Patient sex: M
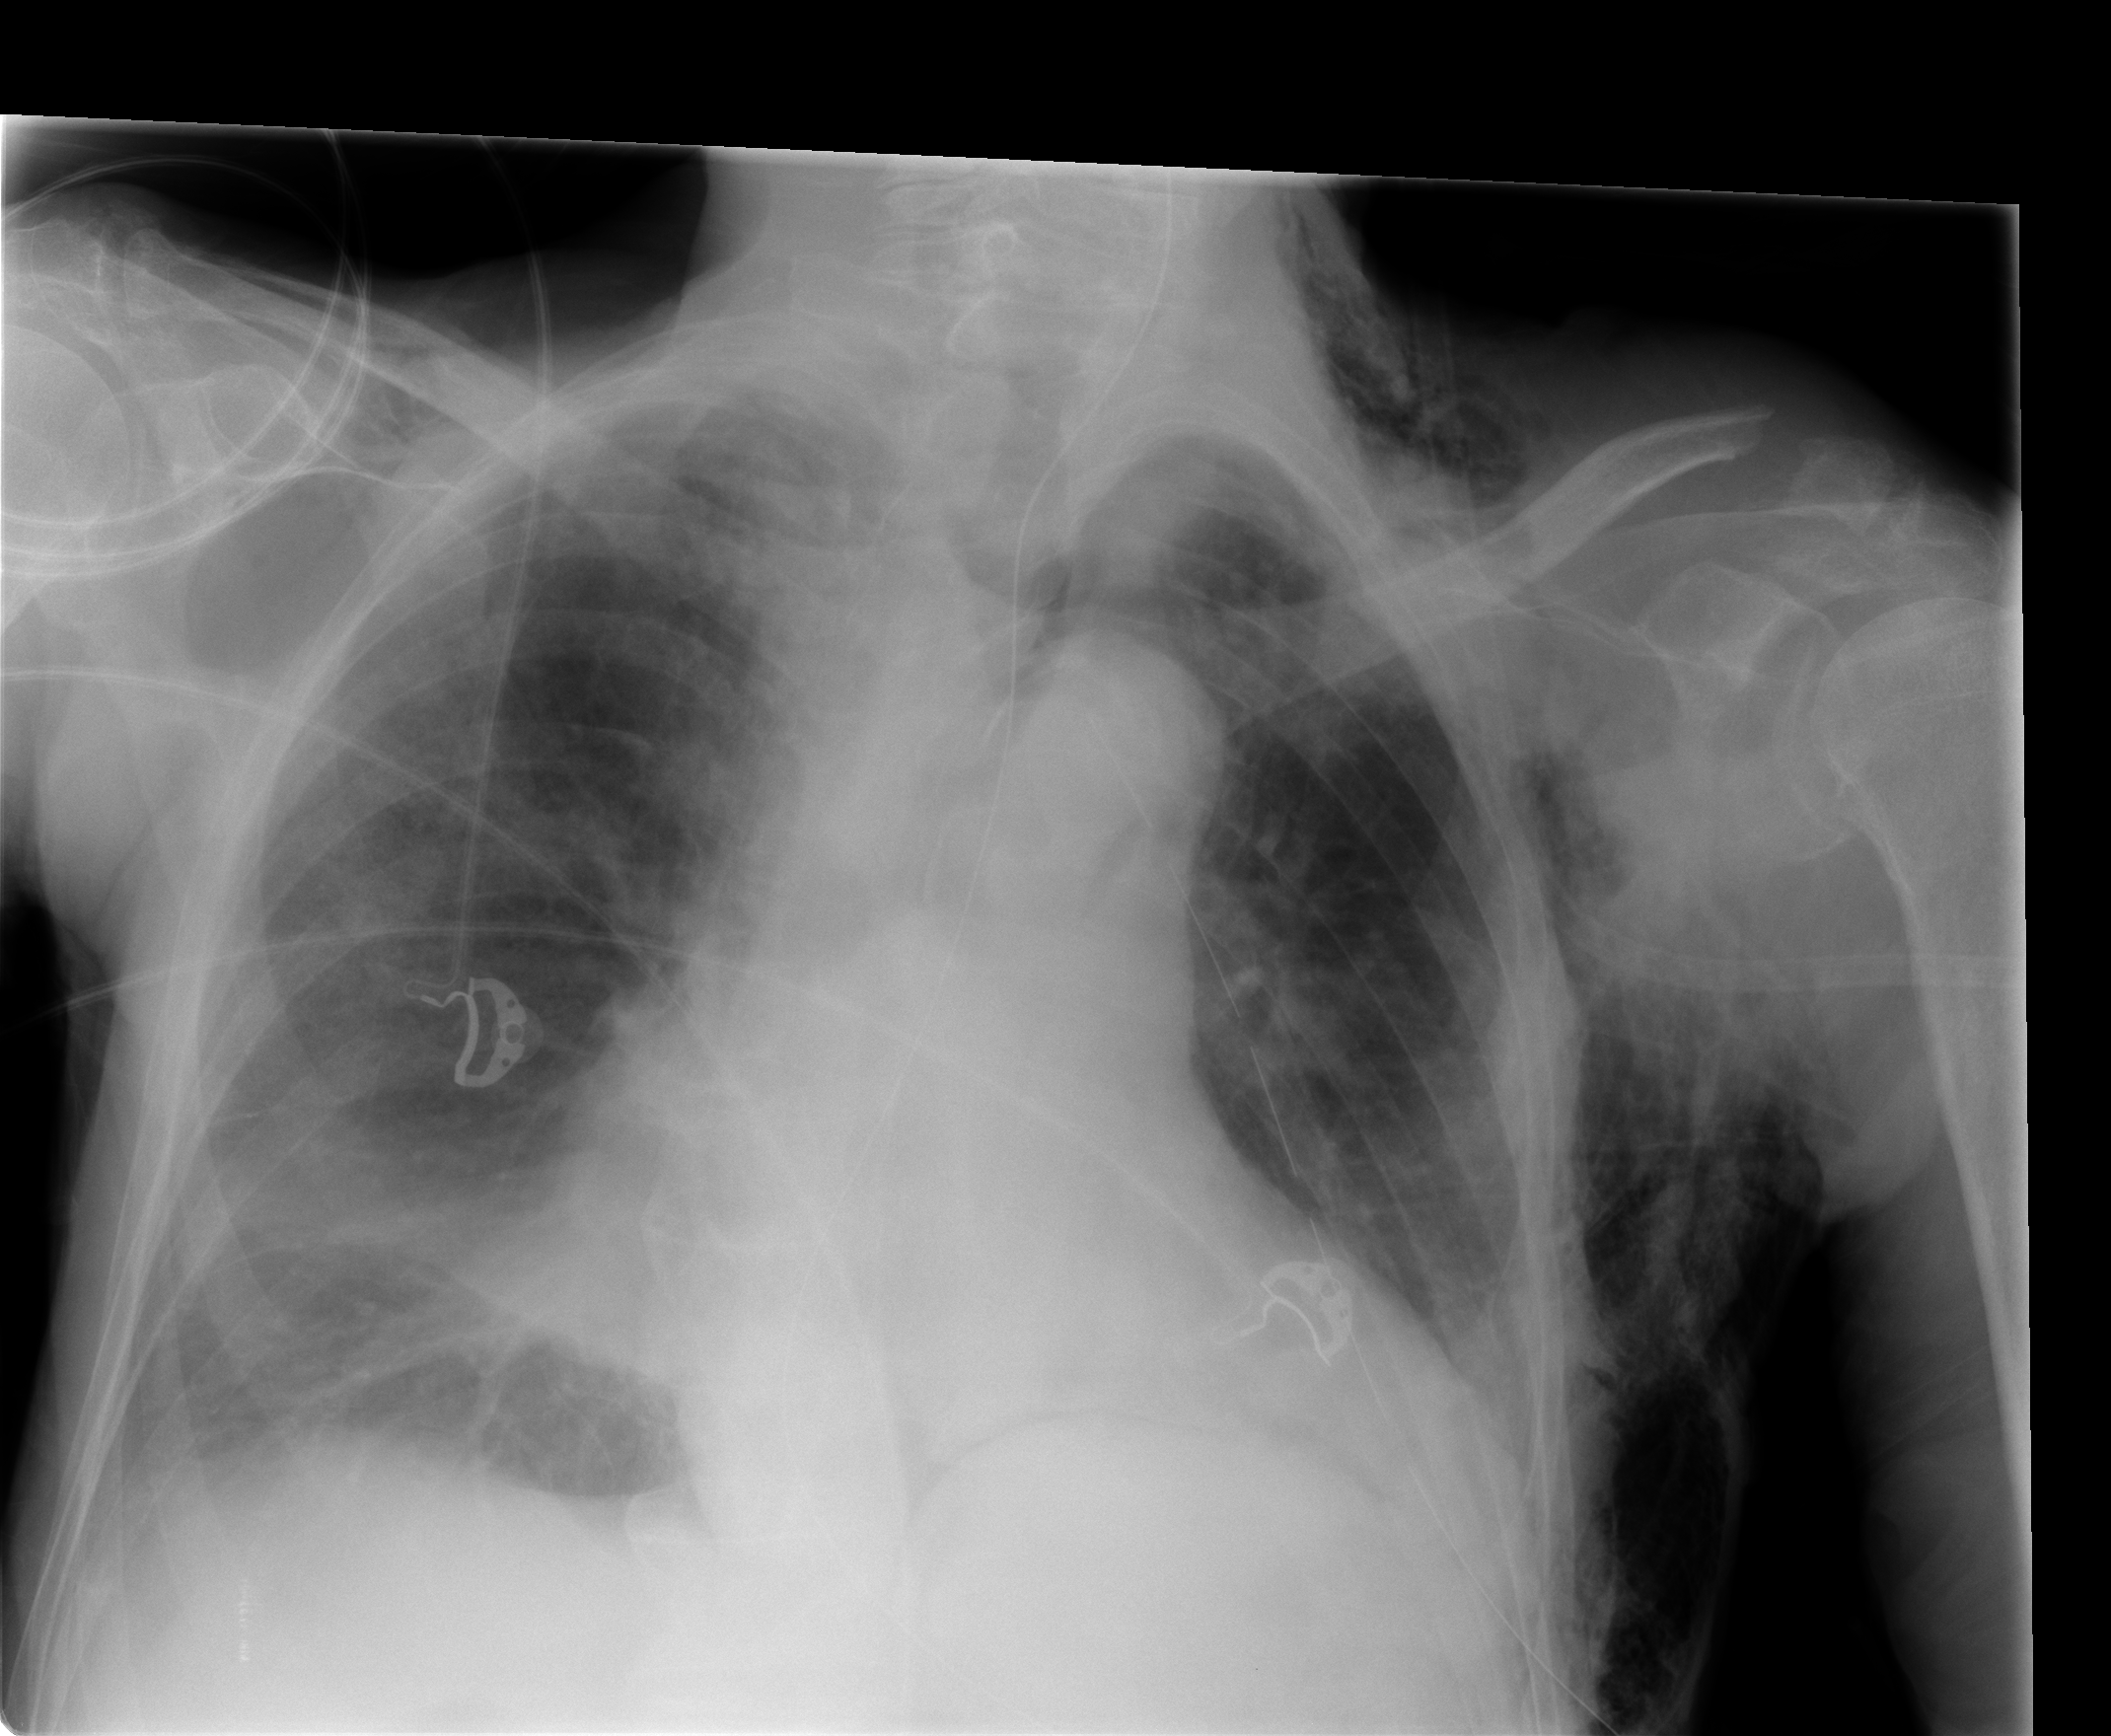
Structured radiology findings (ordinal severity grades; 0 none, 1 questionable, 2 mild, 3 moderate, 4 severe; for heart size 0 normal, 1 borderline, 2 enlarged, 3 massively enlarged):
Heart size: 1
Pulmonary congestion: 2
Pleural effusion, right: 2
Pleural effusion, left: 2
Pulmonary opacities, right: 2
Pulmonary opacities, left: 0
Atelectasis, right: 2
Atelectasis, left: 2